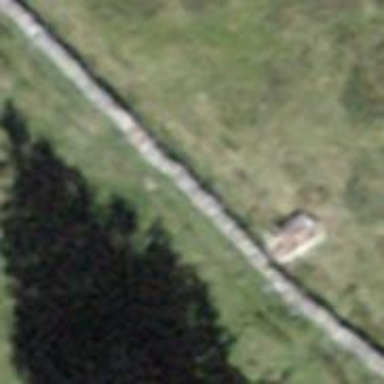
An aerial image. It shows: Dry stone wall barrier.